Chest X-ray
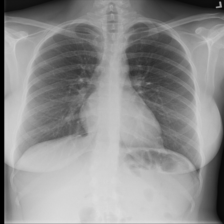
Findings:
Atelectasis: negative
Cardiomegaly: negative
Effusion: negative
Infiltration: negative
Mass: negative
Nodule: negative
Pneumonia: negative
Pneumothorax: negative
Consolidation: negative
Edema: negative
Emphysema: negative
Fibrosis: negative
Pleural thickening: negative
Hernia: negative